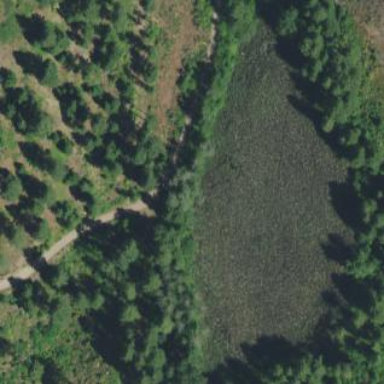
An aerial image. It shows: Serene pond surrounded by nature.